Field crop: maize
Growth stage: 2
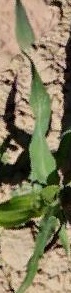
Species: maize